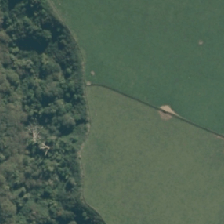
Land cover: shortrotation_cropland